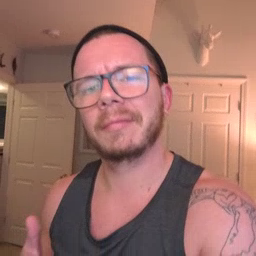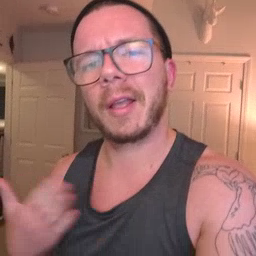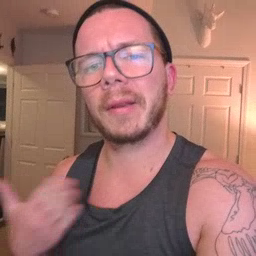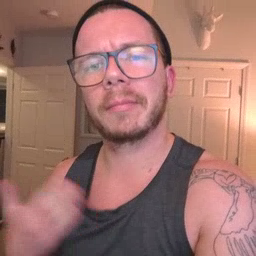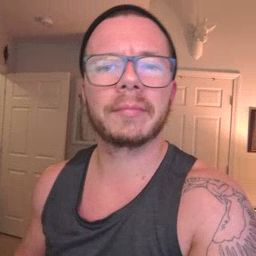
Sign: happy